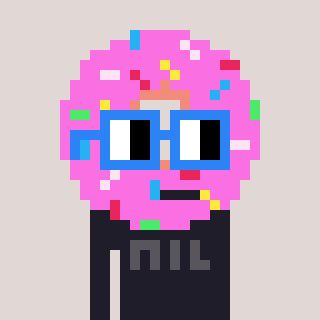
a pixel art character with square blue glasses, a doughnut-shaped head and a grayscale-colored body on a warm background